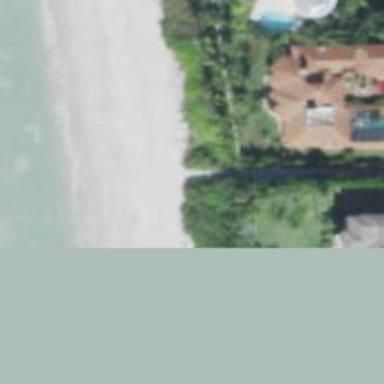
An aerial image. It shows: Beautiful beach with natural surroundings.